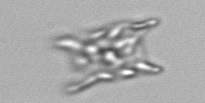
Label: Eucampia